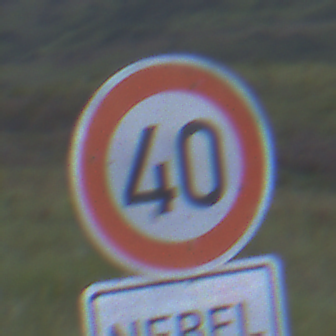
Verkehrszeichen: Geschwindigkeit40
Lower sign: HinweiseAufGefahrenDurchVerbaleAngabe10
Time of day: SunriseSunset
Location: Outdoor (Nature)
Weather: PartlyCloudy
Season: NotSpecified
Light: Natural